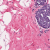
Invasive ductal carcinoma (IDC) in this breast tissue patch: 0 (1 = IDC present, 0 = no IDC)